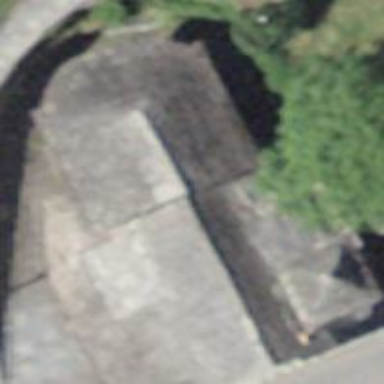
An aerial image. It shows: Building that is place of worship.